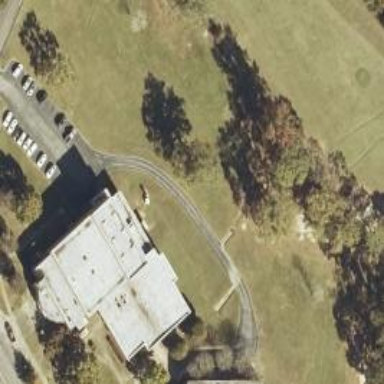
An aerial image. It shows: College building.